Question: Id like my application to send the users location the same way Apple's Maps does in the screenShot. Ive read this answer " <URL> " but I'm not understanding how to implement it. Ive tried this using CLPlaceMark but I'm only able to send the address in a text format. Here is my code.
'''
//.h
#import <UIKit/UIKit.h>
#import <MapKit/MapKit.h>
#import <CoreLocation/CoreLocation.h>
#import <MessageUI/MessageUI.h>
@interface ViewController : UIViewController<MKMapViewDelegate,CLLocationManagerDelegate, MFMessageComposeViewControllerDelegate>{
CLLocationCoordinate2D coordinates;
MKMapView *mapView;
}
@property (nonatomic, retain) IBOutlet MKMapView *mapView;
@property (strong, nonatomic) CLLocationManager *locationManager;
-(IBAction)SetMap:(id)sender;
- (IBAction)getLocation:(id)sender;
- (IBAction)send:(id)sender;
@end
//.m
#import "ViewController.h"
#import <MessageUI/MFMessageComposeViewController.h>
@interface ViewController ()
@end
@implementation ViewController{
CLGeocoder *geoCoder;
CLPlacemark *placeMark;
}
@synthesize mapView;
@synthesize locationManager;
- (void)viewDidLoad {
[super viewDidLoad];
locationManager = [[CLLocationManager alloc] init];
locationManager.delegate = self;
if ([locationManager respondsToSelector:@selector(requestWhenInUseAuthorization)]) {
[locationManager requestWhenInUseAuthorization];
}
mapView.showsUserLocation = YES;
locationManager.desiredAccuracy = kCLLocationAccuracyBest;
[self.mapView setUserTrackingMode:MKUserTrackingModeFollow animated:YES];
[locationManager startUpdatingLocation];
CLLocation *location1 = [locationManager location];
coordinates = [location1 coordinate];
geoCoder = [[CLGeocoder alloc]init];
}
- (void)locationManager:(CLLocationManager *)manager didUpdateToLocation:(CLLocation *)newLocation fromLocation:(CLLocation *)oldLocation
{
NSLog(@"Location: %@", newLocation);
CLLocation *currentLocation = newLocation;
[geoCoder reverseGeocodeLocation:currentLocation completionHandler:^(NSArray *placemarks, NSError *error) {
if (error == nil && [placemarks count] > 0) {
placeMark = [placemarks lastObject];
_adressLabel.text = [NSString stringWithFormat:@"%@ %@
%@ %@
%@
%@",
placeMark.subThoroughfare, placeMark.thoroughfare,
placeMark.postalCode, placeMark.locality,
placeMark.administrativeArea,
placeMark.country];
} else {
NSLog(@"%@", error.debugDescription);
}
} ];
}
- (void)didReceiveMemoryWarning {
[super didReceiveMemoryWarning];
// Dispose of any resources that can be recreated.
}
-(IBAction)SetMap:(id)sender{
switch (((UISegmentedControl *)sender).selectedSegmentIndex) {
case 0:
mapView.mapType = MKMapTypeStandard;
break;
case 1:
mapView.mapType = MKMapTypeSatellite;
break;
case 2:
mapView.mapType = MKMapTypeHybrid;
break;
default:
break;
}
}
- (IBAction)getLocation:(id)sender {
mapView.showsUserLocation = YES;
locationManager.desiredAccuracy = kCLLocationAccuracyBest;
[self.mapView setUserTrackingMode:MKUserTrackingModeFollow animated:YES];
[locationManager startUpdatingLocation];
CLLocation *location = [locationManager location];
coordinates = [location coordinate];
}
- (IBAction)send:(id)sender {
MFMessageComposeViewController *controller = [[MFMessageComposeViewController alloc] init];
[controller setMessageComposeDelegate:self];
if([MFMessageComposeViewController canSendText])
{
[controller setRecipients:[NSArray arrayWithObjects:nil]];
[controller setBody:[NSString stringWithFormat:@"%@ %@
%@ %@
%@
%@",
placeMark.subThoroughfare, placeMark.thoroughfare,
placeMark.postalCode, placeMark.locality,
placeMark.administrativeArea,
placeMark.country]];
[self presentViewController:controller animated:YES completion:NULL];
}else{
NSLog(@"NO Texting");
}
}
-(void)messageComposeViewController:(MFMessageComposeViewController *)controller didFinishWithResult:(MessageComposeResult)result{
[self dismissViewControllerAnimated:YES completion:NULL];
}
@end
'''
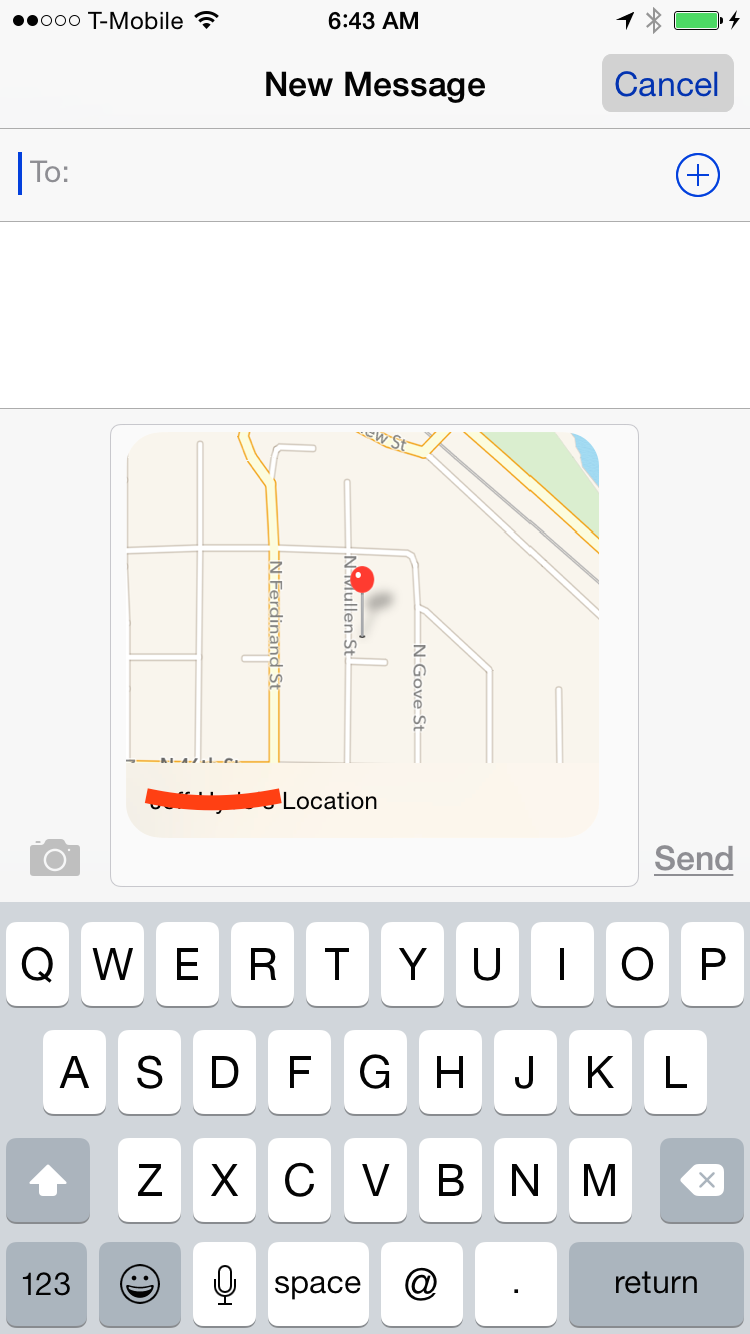
Answer: Now what do you mean by "send" it to the user? If you just want to send the coordinates of where you are, I would try changing your code to this:
'''
- (IBAction)send:(id)sender {
MFMessageComposeViewController *controller = [[MFMessageComposeViewController alloc] init];
[controller setMessageComposeDelegate:self];
NSString *theLocation = [NSString stringWithFormat:@"latitude: %f longitude: %f", self.locationManager.location.coordinate.latitude, self.locationManager.location.coordinate.longitude];
if([MFMessageComposeViewController canSendText])
{
[controller setRecipients:[NSArray arrayWithObjects:nil]];
[controller setBody:theLocation];
[self presentViewController:controller animated:YES completion:NULL];
}else{
NSLog(@"NO Texting");
}
'''
Now if you want to send the picture with the pin on the map, theres a few ways to do it. Programmatically take a screenshot and email it. This is all theoretical code and not 100% perfect, (I don't think... It may be):
'''
- (UIImage *) screenshot {
UIGraphicsBeginImageContextWithOptions(self.view.bounds.size, NO, [UIScreen mainScreen].scale);
[self.view drawViewHierarchyInRect:self.view.bounds afterScreenUpdates:YES];
UIImage *image = UIGraphicsGetImageFromCurrentImageContext();
UIGraphicsEndImageContext();
return image;
[self send:image];
- (IBAction)send:(UIImage *)image {
UIImage *locationImage = image;
MFMessageComposeViewController *controller = [[MFMessageComposeViewController alloc] init];
[controller setMessageComposeDelegate:self];
if([MFMessageComposeViewController canSendText]) {
[controller setRecipients:[NSArray arrayWithObjects:nil]];
[controller setBody:locationImage];
[self presentViewController:controller animated:YES completion:NULL];
}
else {
NSLog(@"NO Texting");
}
}
'''